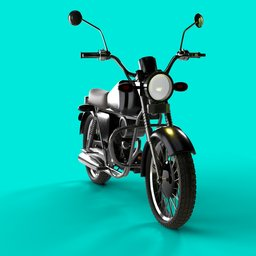
Label: mechanical